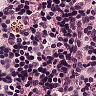
Metastatic tissue present: no